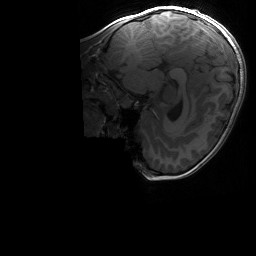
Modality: T1w
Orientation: sagittal
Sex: male
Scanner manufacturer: siemens
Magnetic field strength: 3 T
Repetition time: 1.9 s
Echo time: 0.00243 s